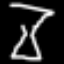
Label: hourglass